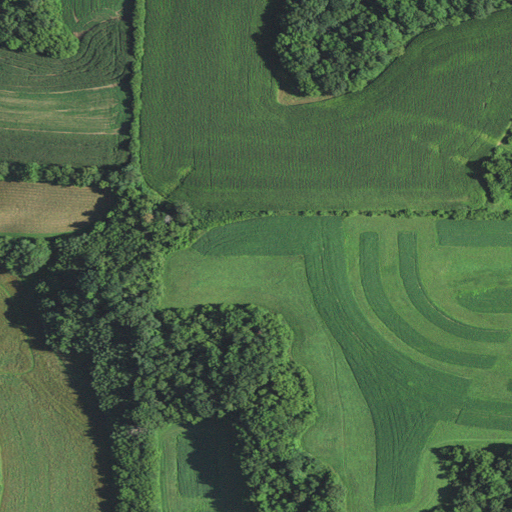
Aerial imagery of mountain in Wisconsin named Moldenhauer Hill containing cultivated crops, deciduous forest, mixed forest, and pasture